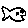
Label: fish